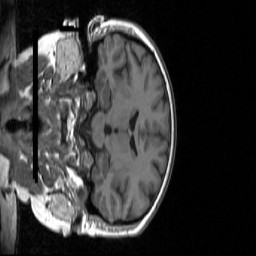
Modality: T1w
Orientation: coronal